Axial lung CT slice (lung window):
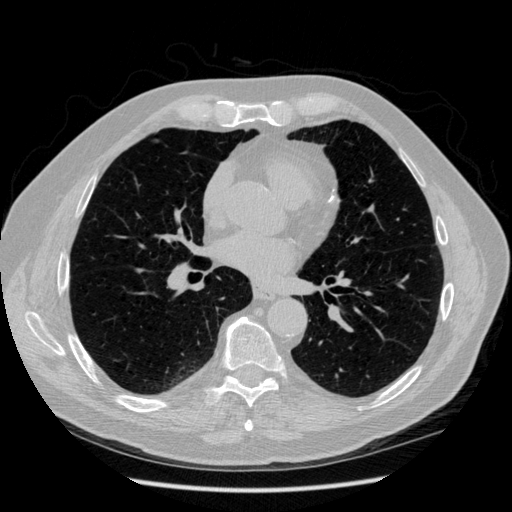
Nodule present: yes
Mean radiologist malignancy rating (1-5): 2.667